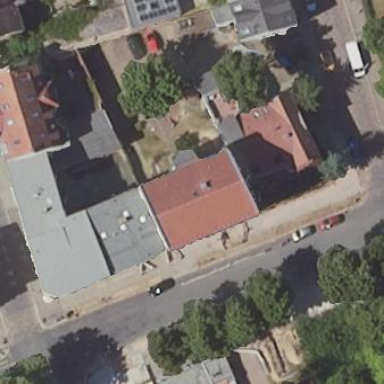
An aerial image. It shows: View of apartment building.